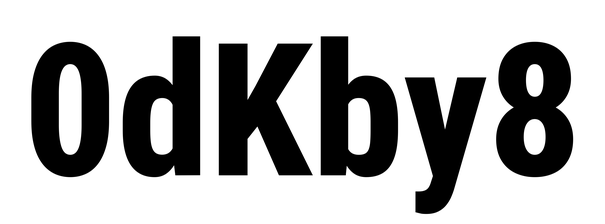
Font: Roboto_Condensed_ExtraBold